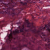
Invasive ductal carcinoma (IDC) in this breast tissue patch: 0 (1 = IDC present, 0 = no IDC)